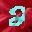
Label: 2